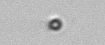
Label: nanoplankton_mix